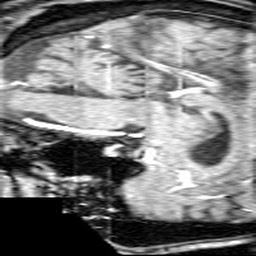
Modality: angio
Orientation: sagittal
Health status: ill
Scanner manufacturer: siemens
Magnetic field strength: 1.5 T
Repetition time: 0.039 s
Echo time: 0.00502 s